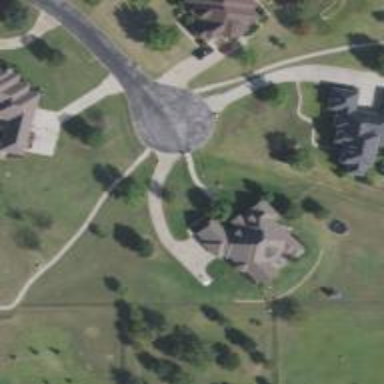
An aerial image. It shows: Driveway leading to service road.